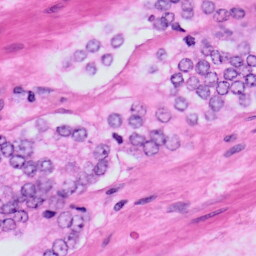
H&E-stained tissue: Prostate